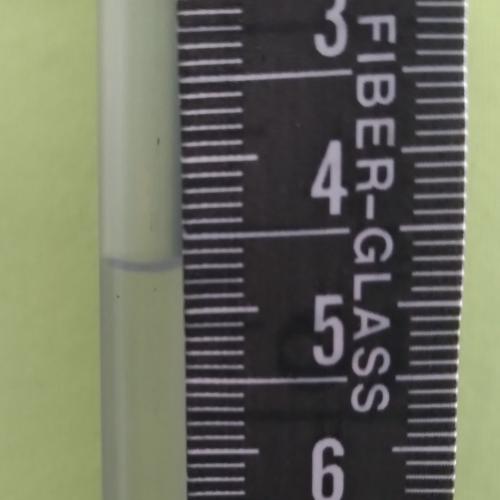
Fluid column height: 4.7 cm